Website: home-depot
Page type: delivery-shipping
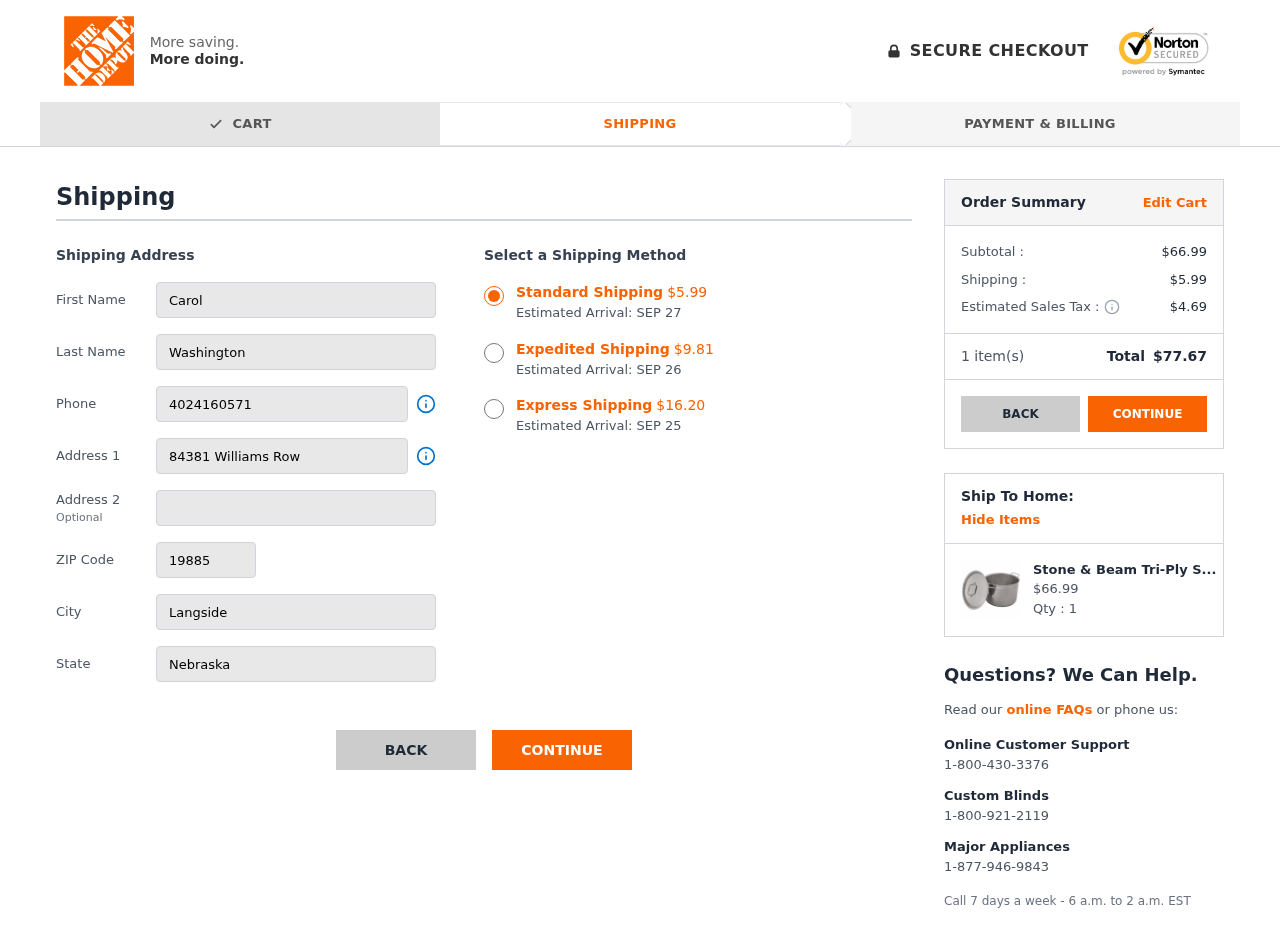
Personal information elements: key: PII_CITY
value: Langside
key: PII_FIRSTNAME
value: Carol
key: PII_LASTNAME
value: Washington
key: PII_PHONE
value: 4024160571
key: PII_POSTCODE
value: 19885
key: PII_STATE
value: Nebraska
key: PII_STREET
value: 84381 Williams Row
Product elements: key: PRODUCT1_NAME
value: Stone & Beam Tri-Ply Stainless Steel Stockpot, 12-Quart (Renewed)
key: PRODUCT1_PRICE
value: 66.99
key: PRODUCT1_QUANTITY
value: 1
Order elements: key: ORDER_SHIPPING_COST_STANDARD
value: $5.99
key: ORDER_DELIVERY_DATE
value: SEP 27
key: ORDER_SHIPPING_COST_EXPEDITED
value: $9.81
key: ORDER_DELIVERY_DATE_EXPEDITED
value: SEP 26
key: ORDER_SHIPPING_COST_EXPRESS
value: $16.20
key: ORDER_DELIVERY_DATE_EXPRESS
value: SEP 25
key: ORDER_SUBTOTAL
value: $66.99
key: ORDER_SHIPPING_COST
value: $5.99
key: ORDER_TAX
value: $4.69
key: ORDER_NUM_ITEMS
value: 1
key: ORDER_TOTAL
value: $77.67